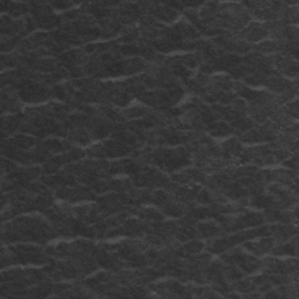
Label: frost